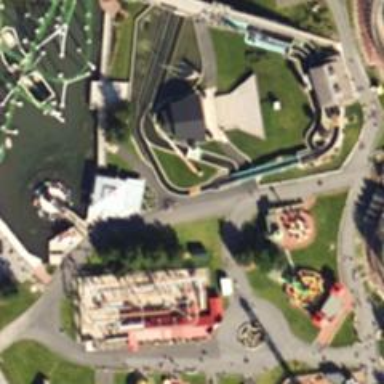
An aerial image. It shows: Track for log flume ride.